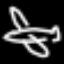
Label: airplane